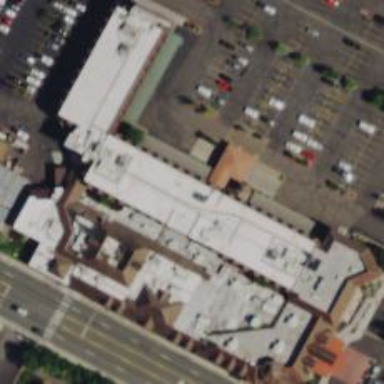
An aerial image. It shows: Building that serves as casino.